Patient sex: M
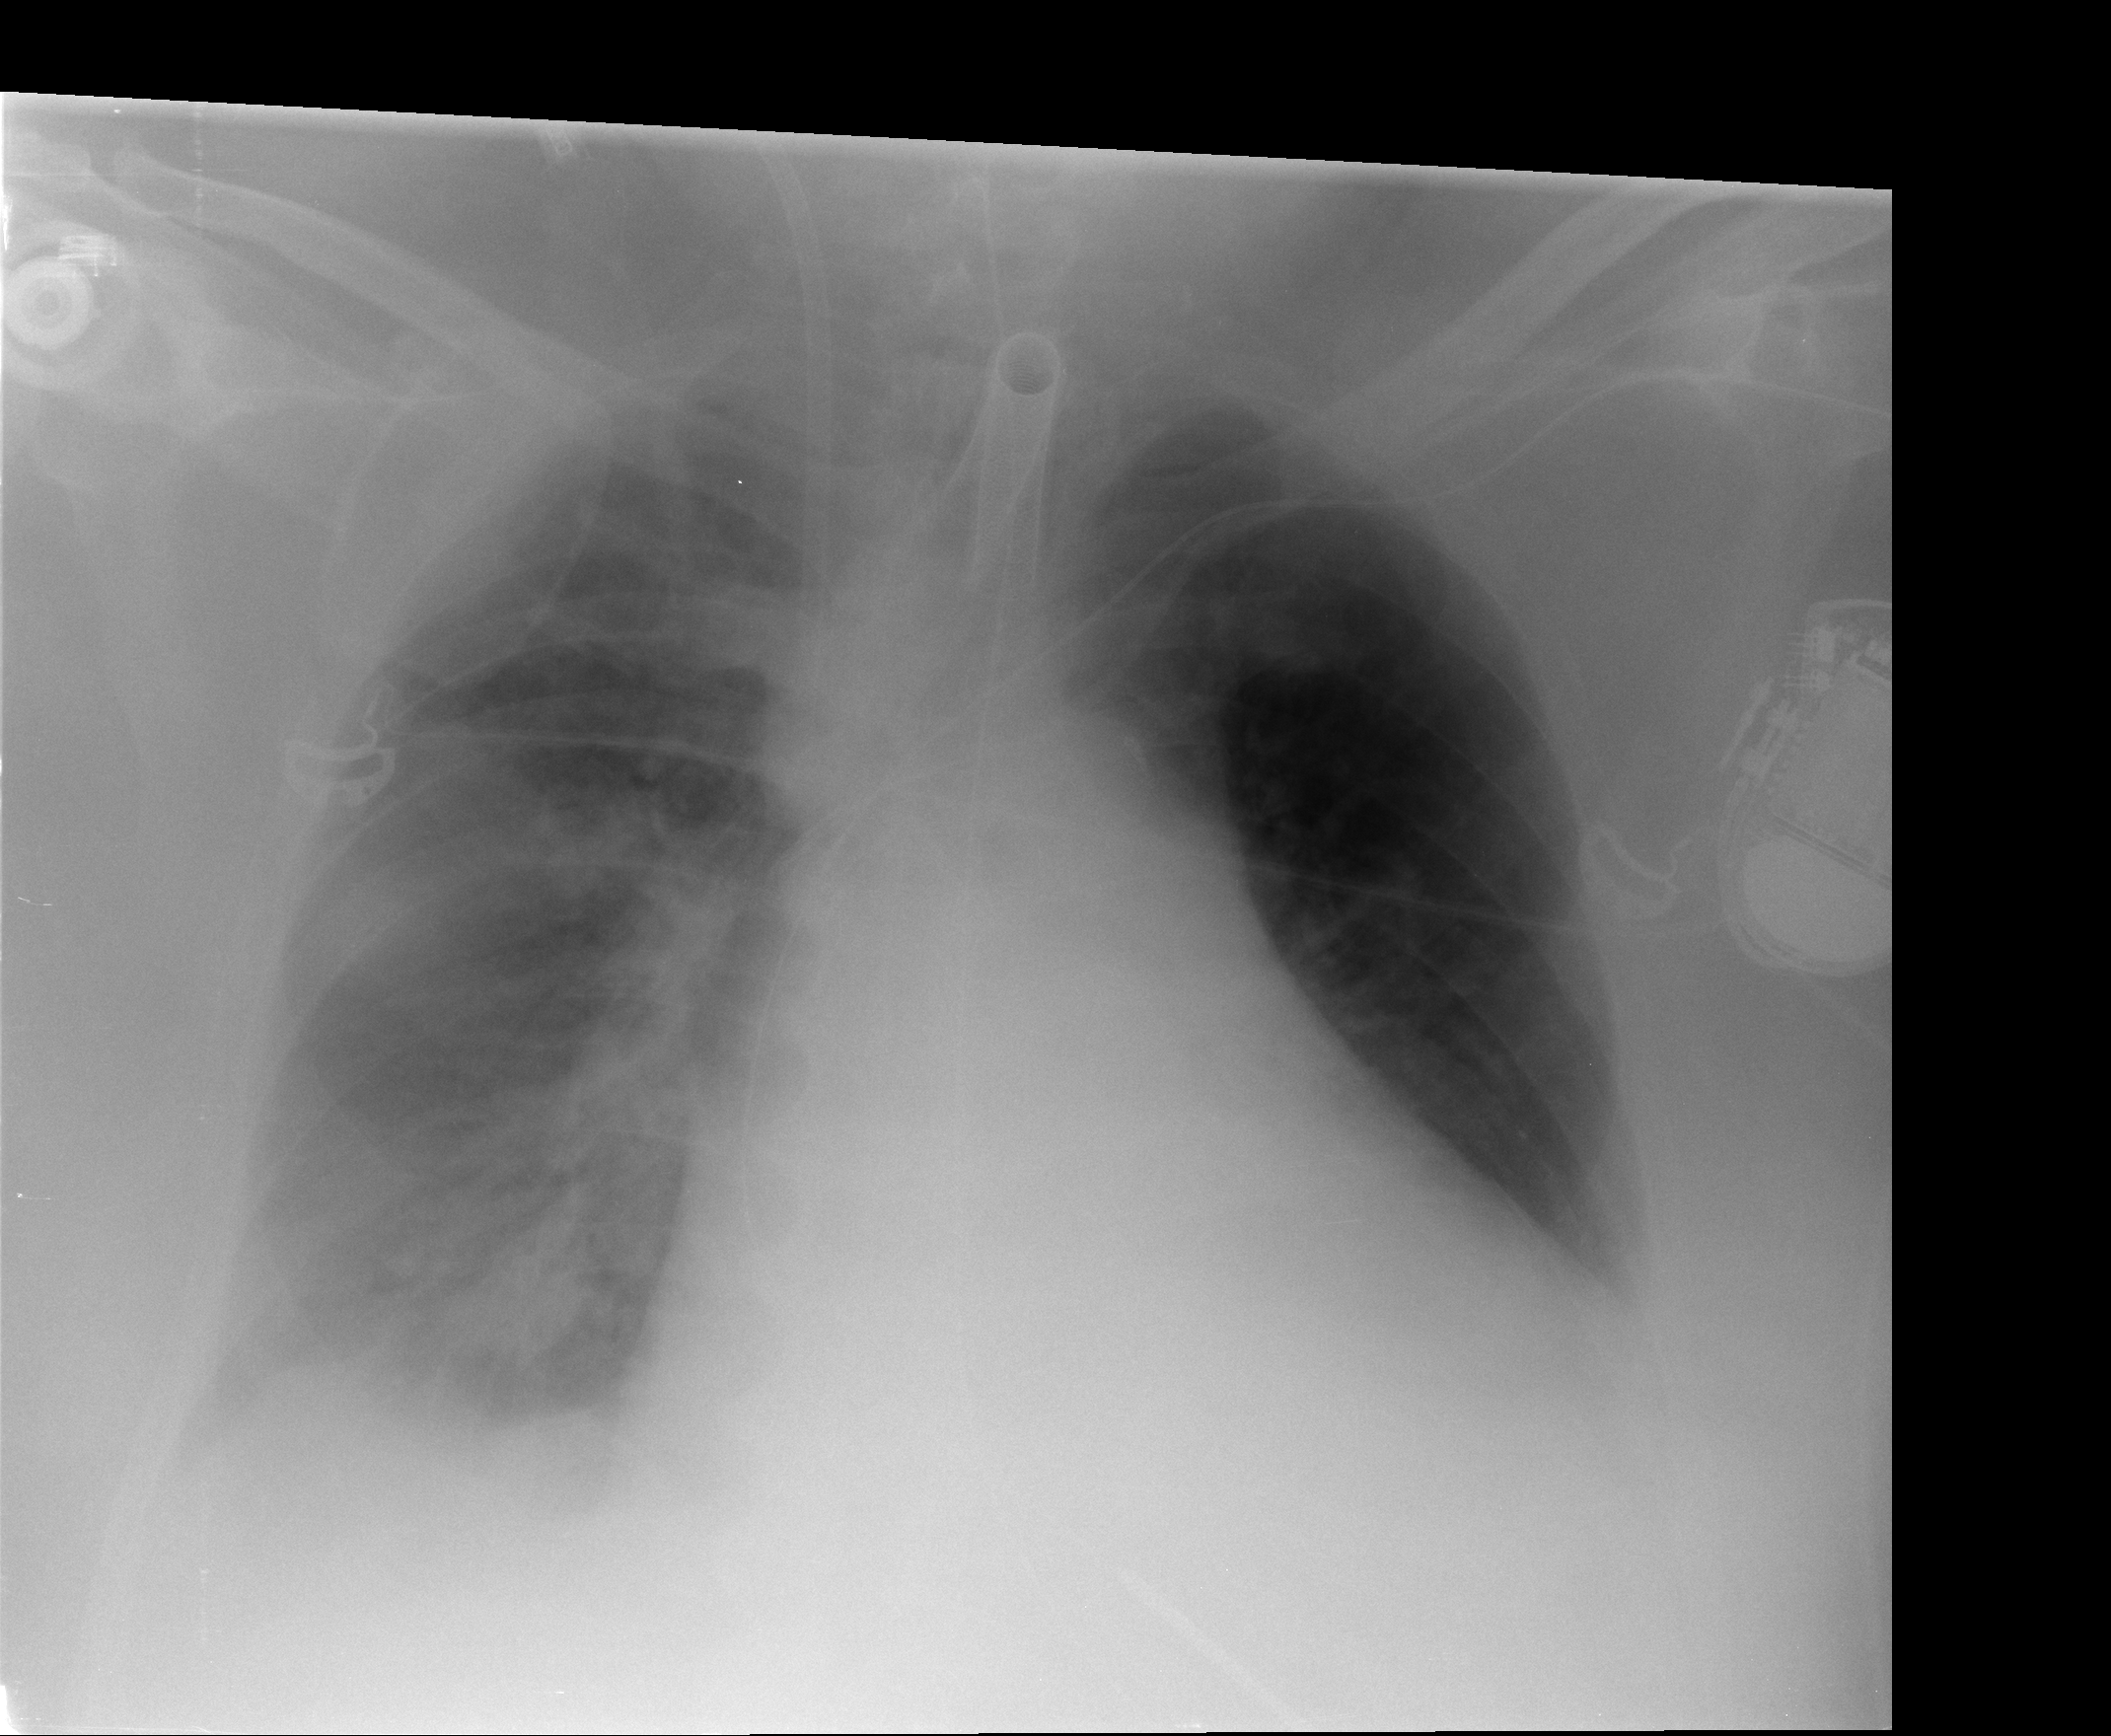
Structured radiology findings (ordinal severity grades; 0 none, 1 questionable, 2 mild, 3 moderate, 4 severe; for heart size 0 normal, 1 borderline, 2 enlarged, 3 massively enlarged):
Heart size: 2
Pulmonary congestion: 2
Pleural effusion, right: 3
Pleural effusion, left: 2
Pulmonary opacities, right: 3
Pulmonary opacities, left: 1
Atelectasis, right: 3
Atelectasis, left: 2